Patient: sex F, age 39
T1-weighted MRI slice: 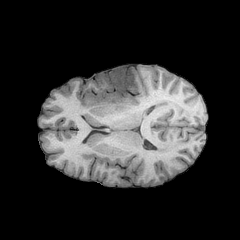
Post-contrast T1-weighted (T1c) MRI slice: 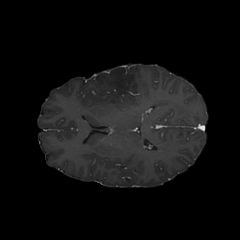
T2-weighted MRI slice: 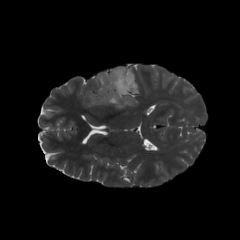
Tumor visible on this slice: yes
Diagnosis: Astrocytoma, IDH-mutant
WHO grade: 2